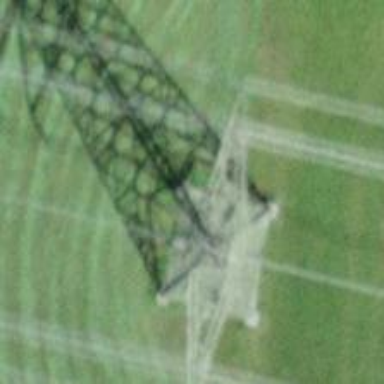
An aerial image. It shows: Towering power structure.